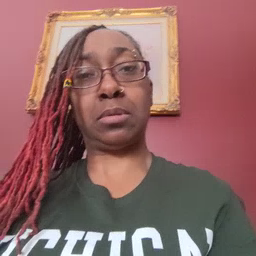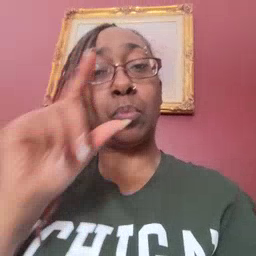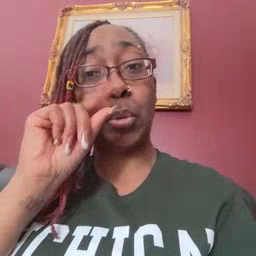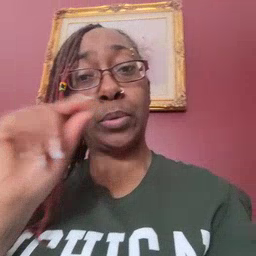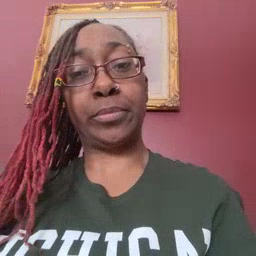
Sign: bird